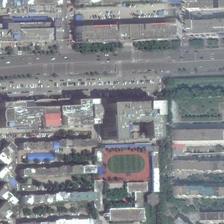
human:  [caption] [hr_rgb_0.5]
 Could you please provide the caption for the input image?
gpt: many buildings and some green trees are in two sides of a road .

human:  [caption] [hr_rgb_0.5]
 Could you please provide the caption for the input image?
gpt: a playground is in one side of a road with many buildings in two sides .

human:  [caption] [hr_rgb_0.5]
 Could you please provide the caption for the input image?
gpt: a new basketball field and a straight road on the north .

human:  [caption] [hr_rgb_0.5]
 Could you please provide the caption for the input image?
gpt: buildings are arranged in parallel while an oval football field in the middle position .

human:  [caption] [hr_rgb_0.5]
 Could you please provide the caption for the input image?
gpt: a large playground surrounded by buildings that is next to a wide road .